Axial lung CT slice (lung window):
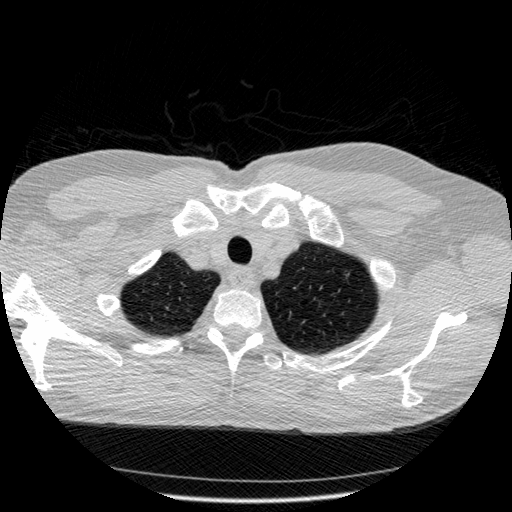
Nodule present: no